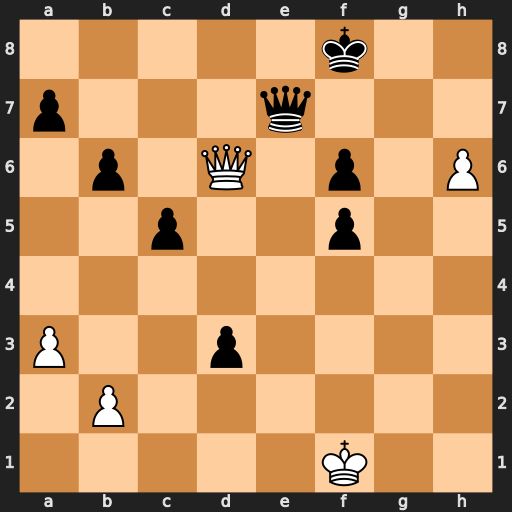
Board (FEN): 5k2/p3q3/1p1Q1p1P/2p2p2/8/P2p4/1P6/5K2
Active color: w
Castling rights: -
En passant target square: -
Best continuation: Qxe7+ Kxe7 h7